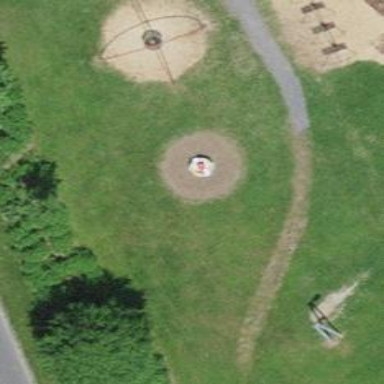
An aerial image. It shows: Playground featuring roundabout.